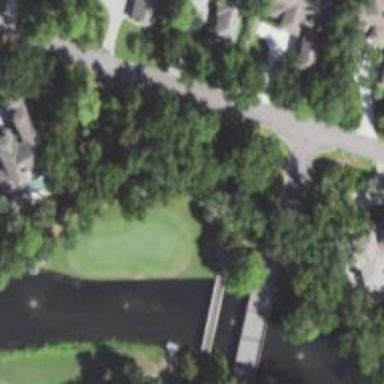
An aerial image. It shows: View of golf hole.